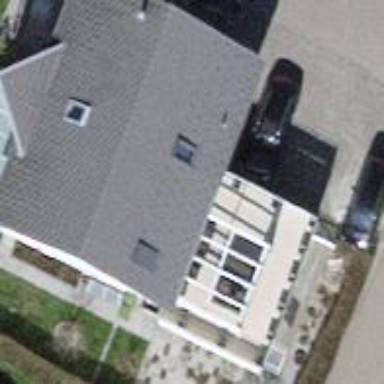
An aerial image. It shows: Detached building with gabled roof oriented across.